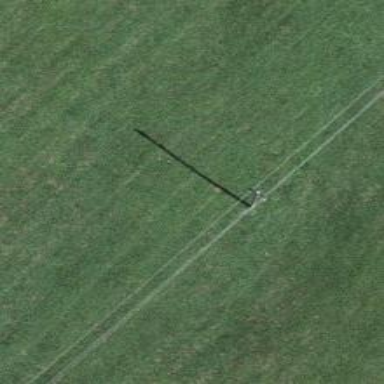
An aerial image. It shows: Utility pole as the man-made structure.